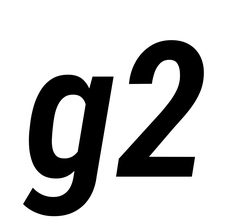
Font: Roboto-Italic_Condensed_SemiBold_Italic